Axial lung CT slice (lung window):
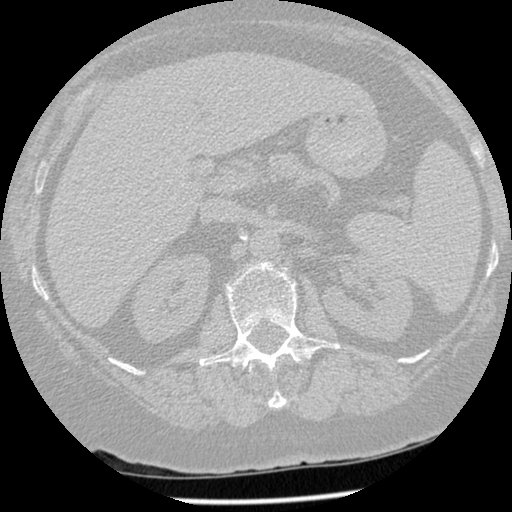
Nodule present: no